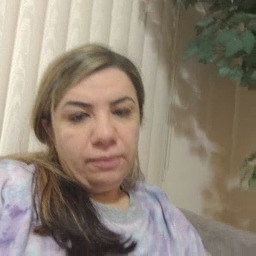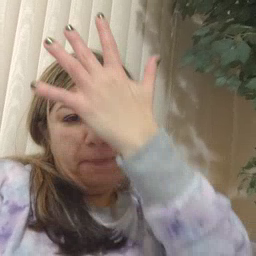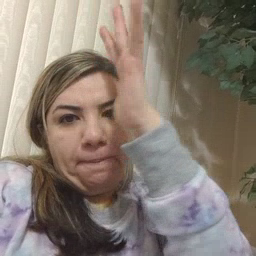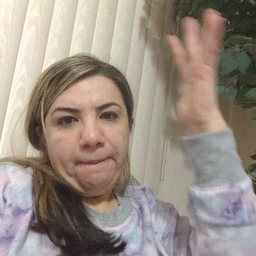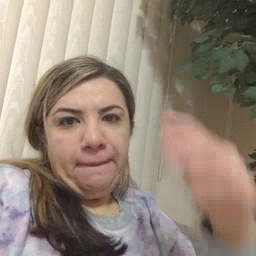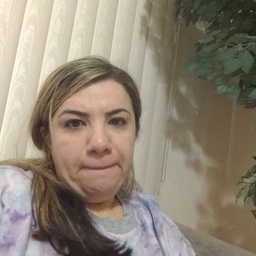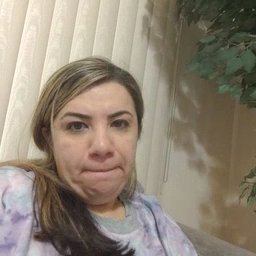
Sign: tree